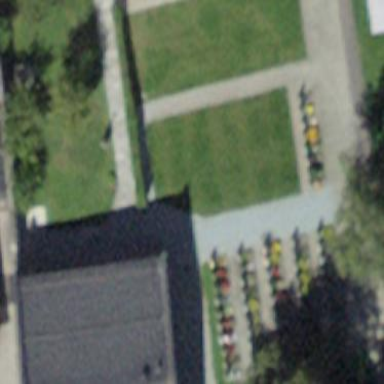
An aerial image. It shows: Grave yard.